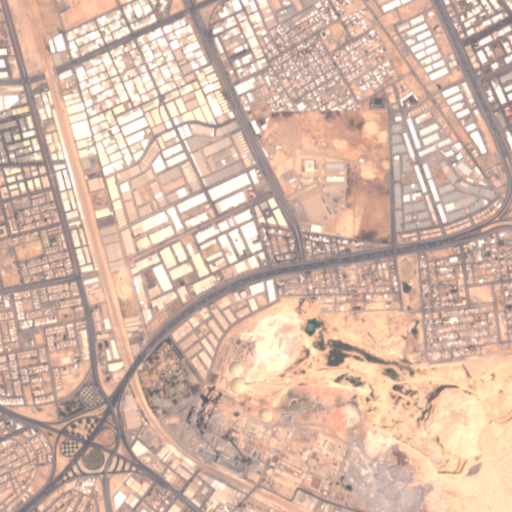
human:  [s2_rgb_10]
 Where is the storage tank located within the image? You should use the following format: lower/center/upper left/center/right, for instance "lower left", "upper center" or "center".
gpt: The storage tank is located in the lower center of the image.
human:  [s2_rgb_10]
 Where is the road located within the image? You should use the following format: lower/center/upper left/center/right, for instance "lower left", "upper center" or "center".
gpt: There is no road in the image.